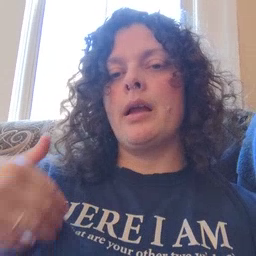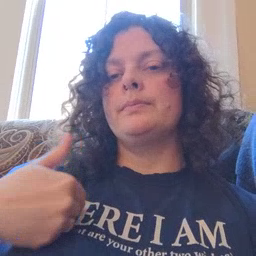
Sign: animal